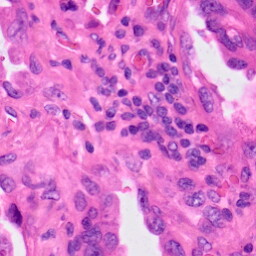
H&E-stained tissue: Lung